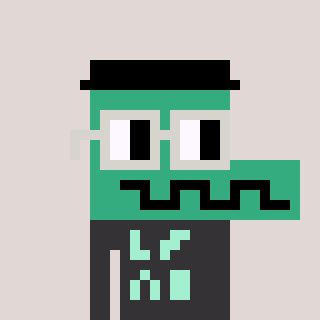
a pixel art character with square light gray glasses, a crocodile-shaped head and a grayscale-colored body on a warm background